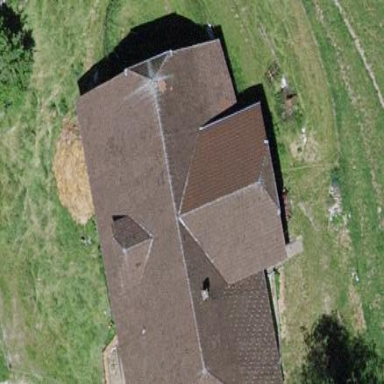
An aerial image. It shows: Farm building.